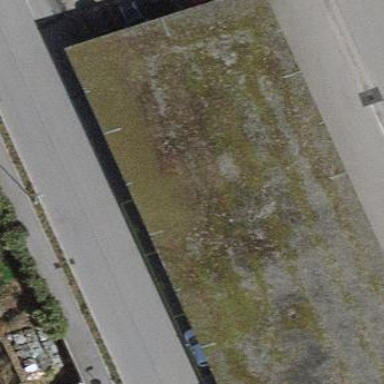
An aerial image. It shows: View of roof of building.